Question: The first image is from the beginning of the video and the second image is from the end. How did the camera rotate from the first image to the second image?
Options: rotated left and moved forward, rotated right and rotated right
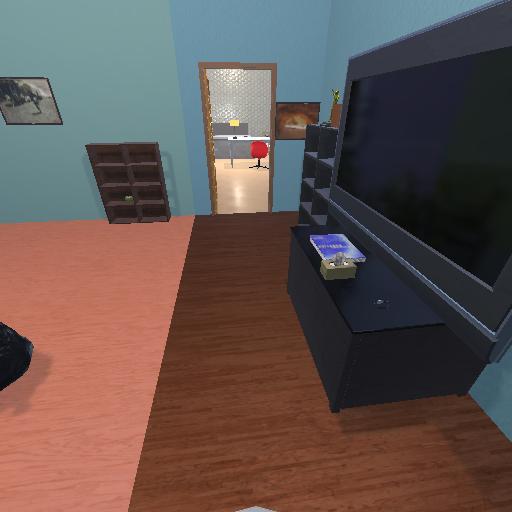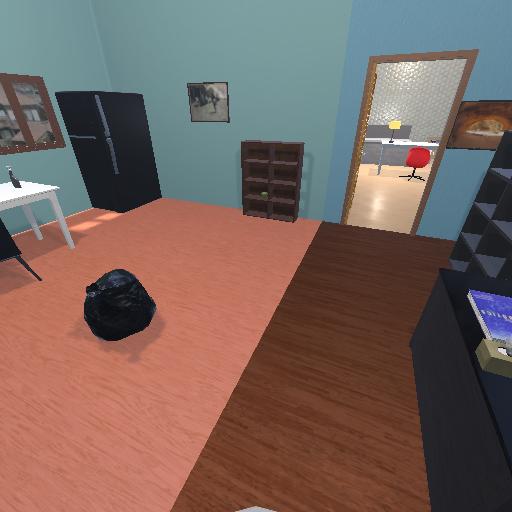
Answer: rotated left and moved forward